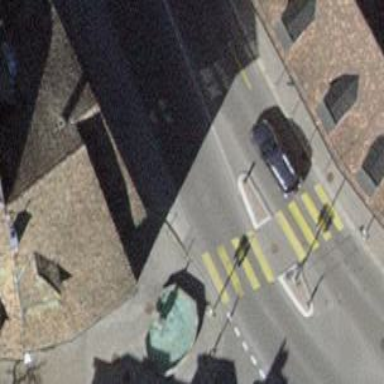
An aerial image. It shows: Road with traffic signals.